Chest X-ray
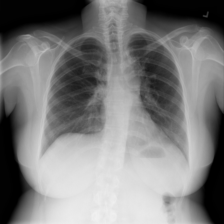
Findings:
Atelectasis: negative
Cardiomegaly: negative
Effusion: negative
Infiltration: negative
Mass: negative
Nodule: negative
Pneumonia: negative
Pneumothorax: negative
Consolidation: negative
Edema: negative
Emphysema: negative
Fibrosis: negative
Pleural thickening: negative
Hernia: negative